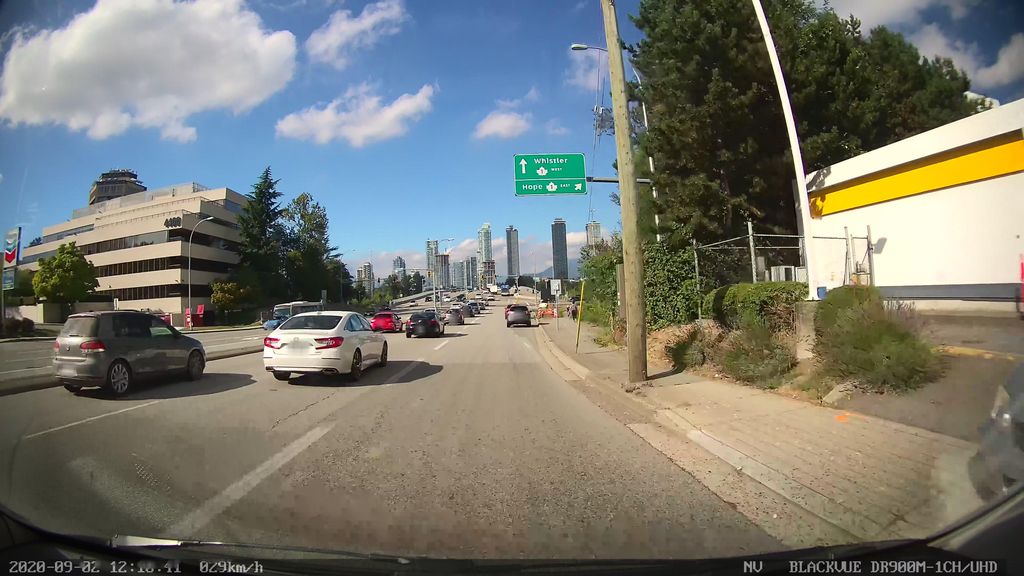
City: vancouver